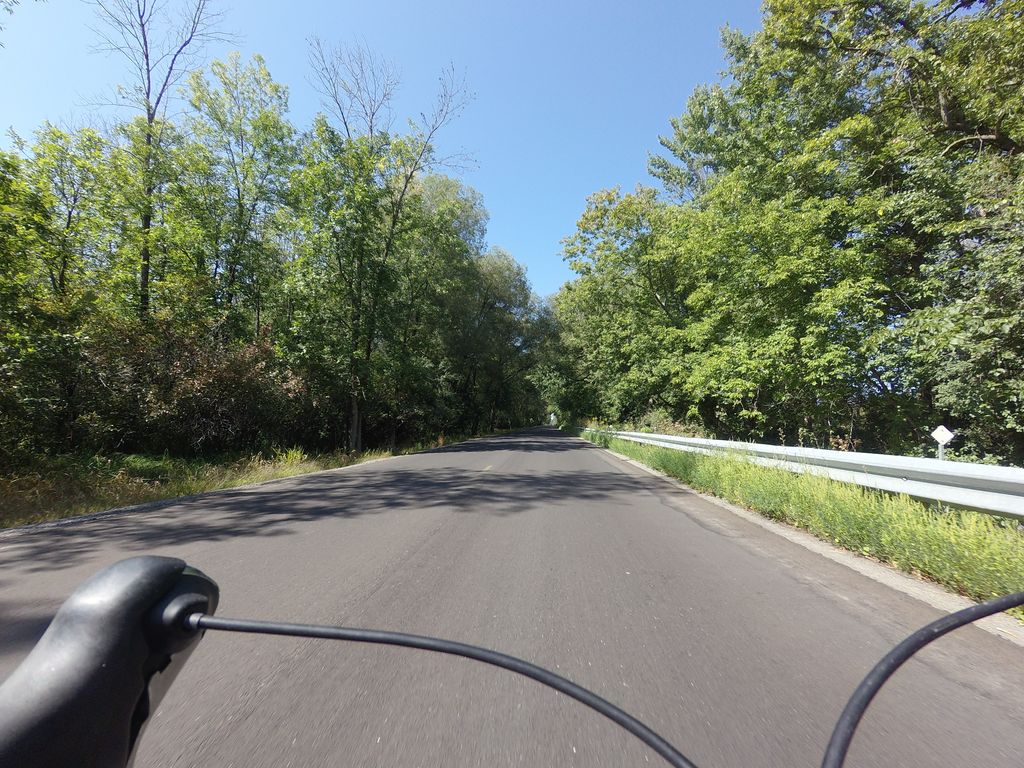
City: ottawa-gatineau